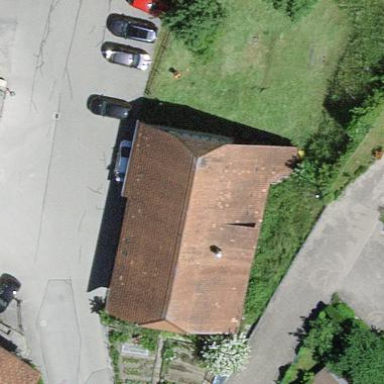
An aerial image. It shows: Farm building.